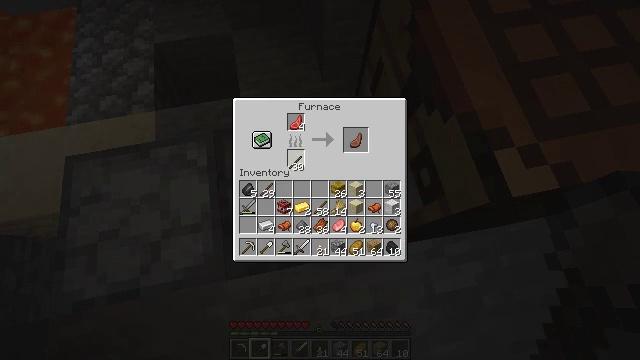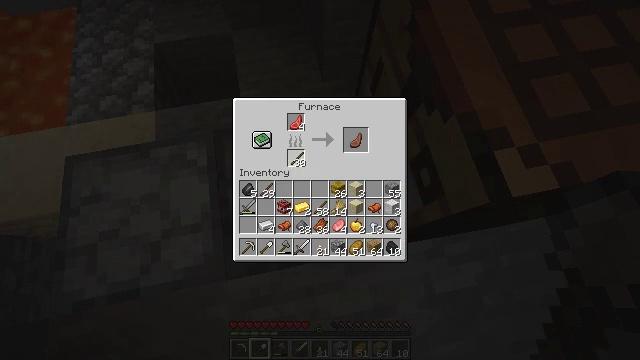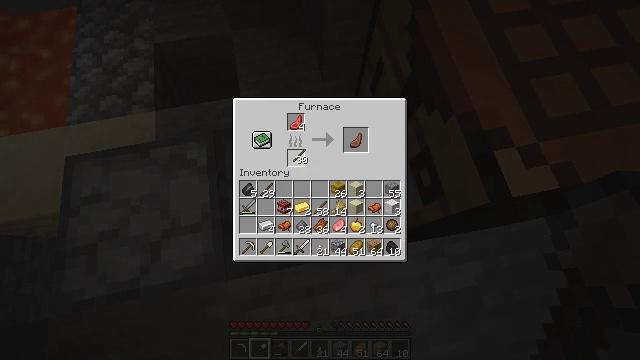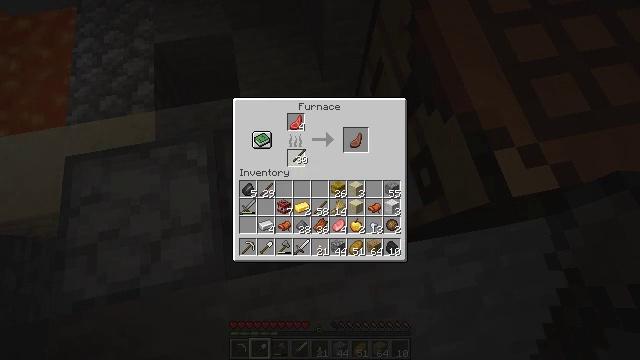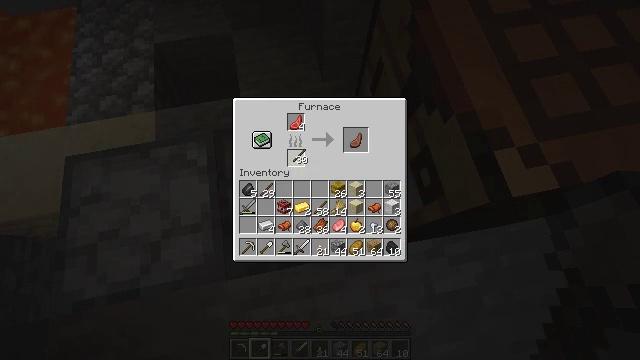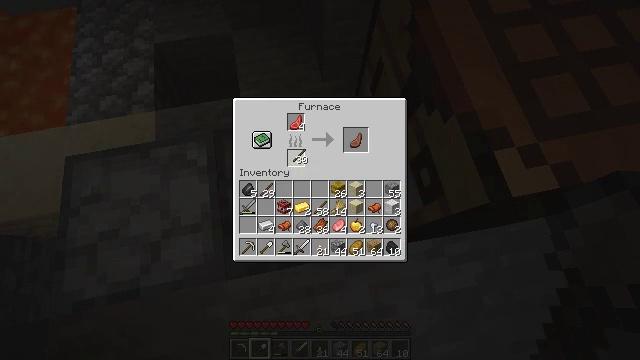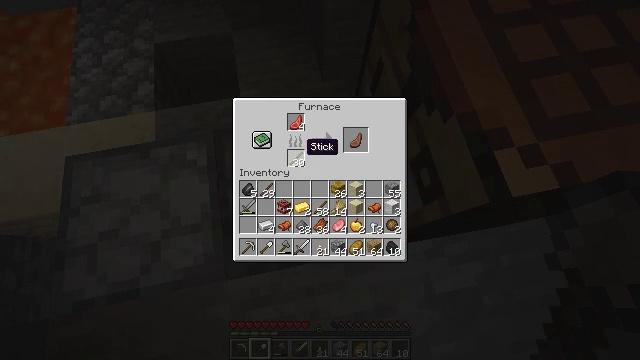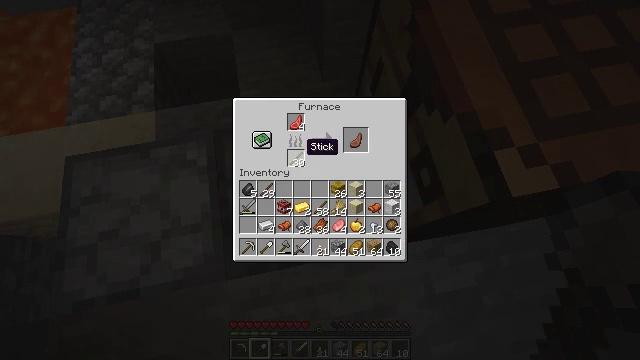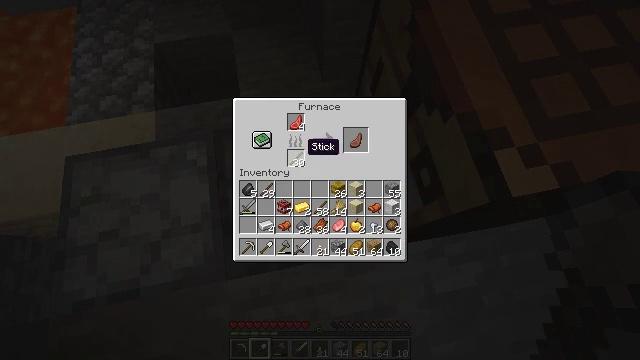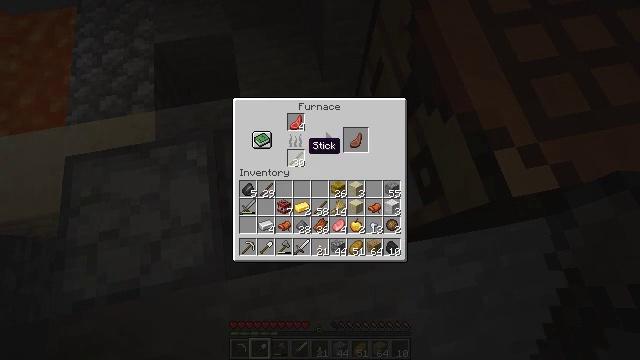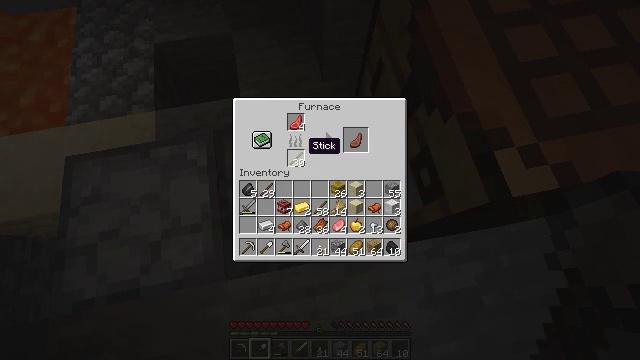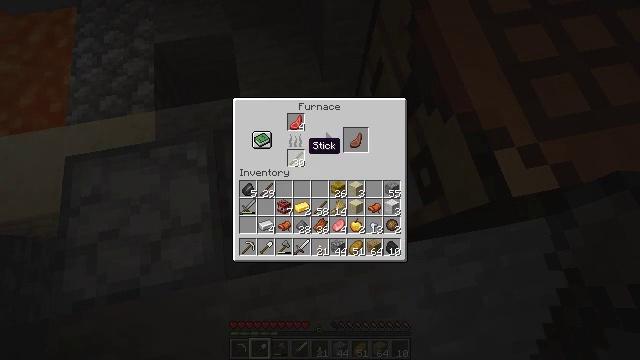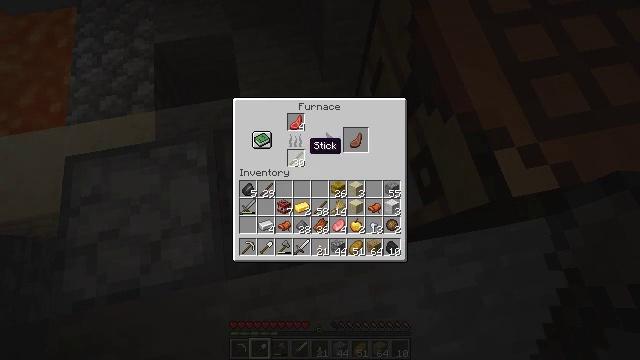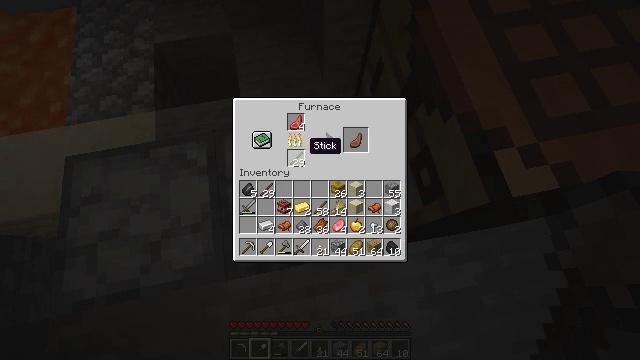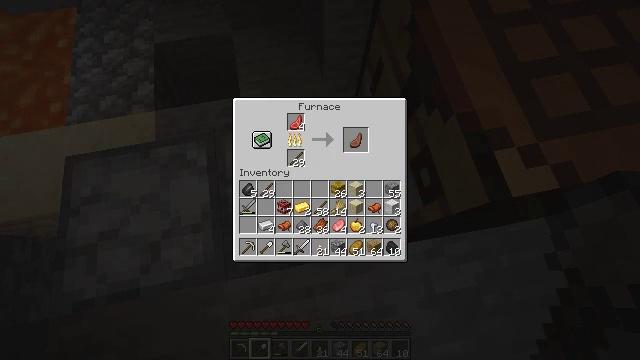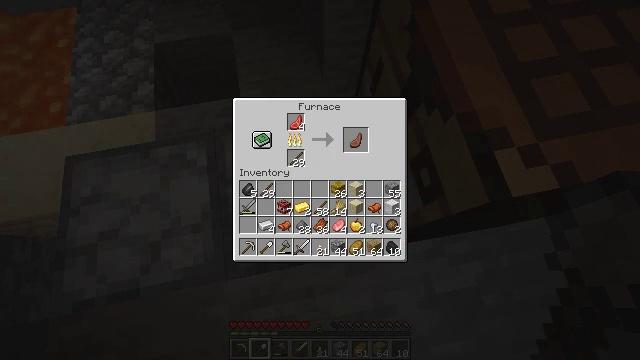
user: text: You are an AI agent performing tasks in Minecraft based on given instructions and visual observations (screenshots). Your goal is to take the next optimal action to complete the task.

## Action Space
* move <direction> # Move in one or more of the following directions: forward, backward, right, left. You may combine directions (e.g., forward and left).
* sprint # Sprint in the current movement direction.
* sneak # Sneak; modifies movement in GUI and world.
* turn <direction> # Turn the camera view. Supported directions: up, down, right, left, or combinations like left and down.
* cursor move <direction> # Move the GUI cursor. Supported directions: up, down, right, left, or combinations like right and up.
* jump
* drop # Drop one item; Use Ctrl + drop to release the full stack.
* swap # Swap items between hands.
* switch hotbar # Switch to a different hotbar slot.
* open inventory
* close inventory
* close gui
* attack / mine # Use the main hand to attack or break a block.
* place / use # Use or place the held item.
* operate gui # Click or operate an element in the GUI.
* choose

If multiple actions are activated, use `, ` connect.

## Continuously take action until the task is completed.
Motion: motion action
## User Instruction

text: Make flint and steel by using flint and iron in the crafting table.
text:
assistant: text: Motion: no_op
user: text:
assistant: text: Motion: no_op
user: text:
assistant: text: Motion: operate gui
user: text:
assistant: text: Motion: operate gui
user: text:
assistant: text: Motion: operate gui
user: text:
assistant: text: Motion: no_op
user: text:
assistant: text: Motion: no_op
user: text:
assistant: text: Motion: no_op
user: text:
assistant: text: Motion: no_op
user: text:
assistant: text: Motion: no_op
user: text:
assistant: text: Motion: no_op
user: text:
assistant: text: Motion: no_op
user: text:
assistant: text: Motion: no_op
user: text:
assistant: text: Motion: no_op
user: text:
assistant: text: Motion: no_op
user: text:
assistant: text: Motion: no_op
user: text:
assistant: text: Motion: no_op
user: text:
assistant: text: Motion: no_op
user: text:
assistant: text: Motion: no_op
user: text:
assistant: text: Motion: cursor move right
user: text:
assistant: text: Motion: cursor move right
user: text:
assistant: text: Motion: cursor move right
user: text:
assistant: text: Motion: no_op
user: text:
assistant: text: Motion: no_op
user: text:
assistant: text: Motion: no_op
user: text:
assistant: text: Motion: no_op
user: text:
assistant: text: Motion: no_op
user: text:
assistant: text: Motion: no_op
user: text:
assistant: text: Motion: no_op
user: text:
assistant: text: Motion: no_op